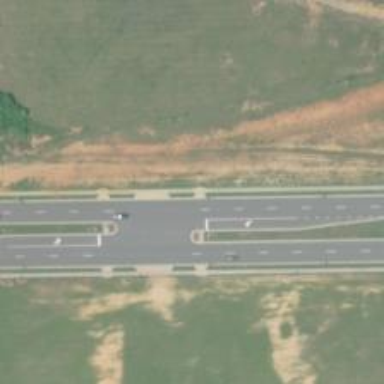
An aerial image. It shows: Secondary link road.